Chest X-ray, PA view. Patient: 60 years old, sex F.
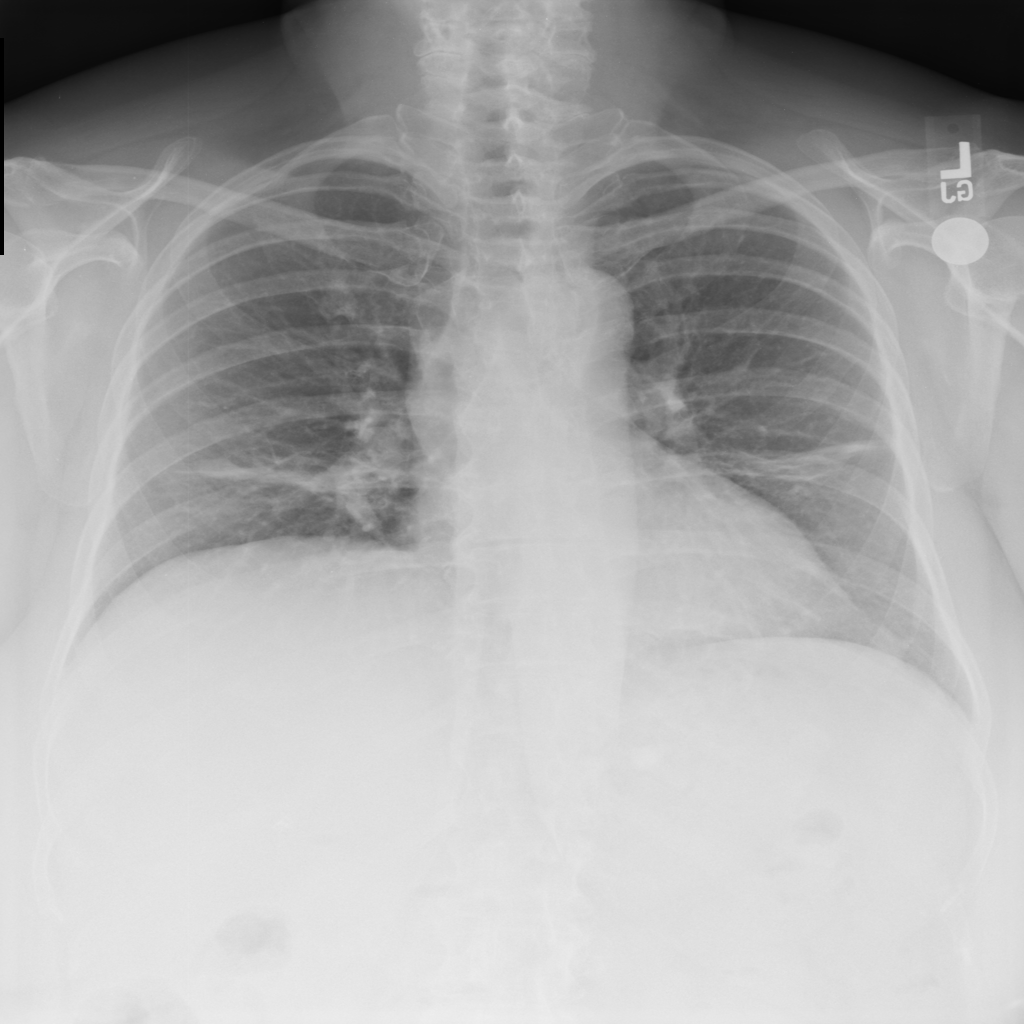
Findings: Atelectasis, Nodule, Pleural_Thickening